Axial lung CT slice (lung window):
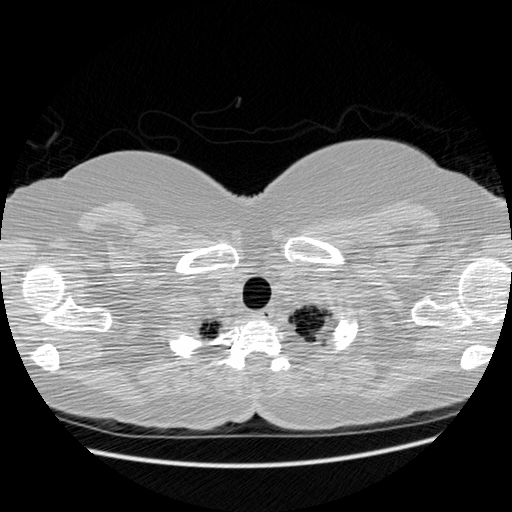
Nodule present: no